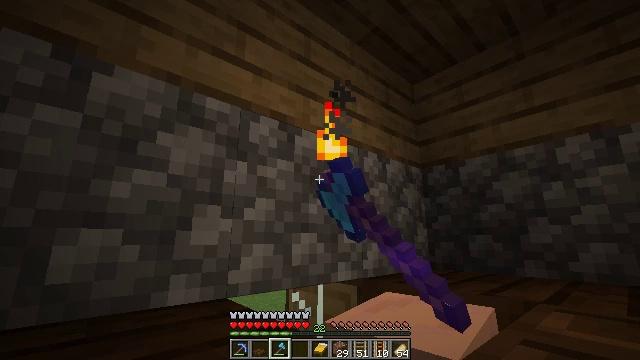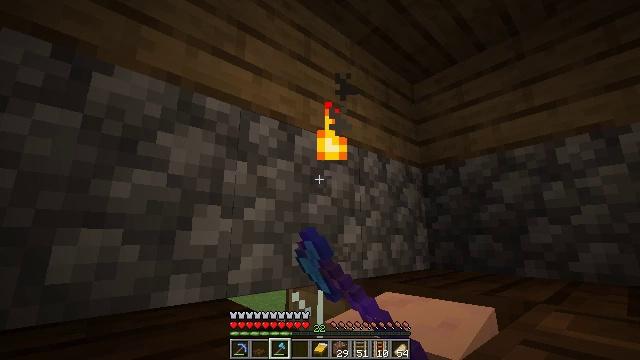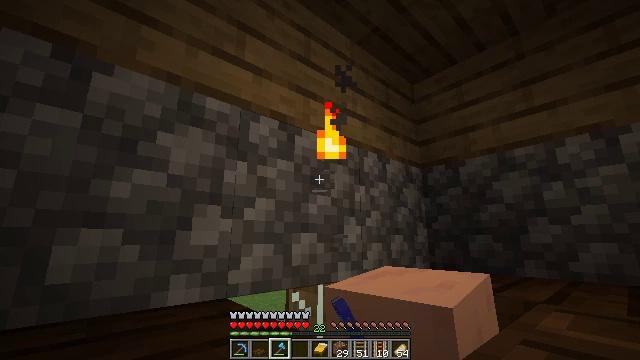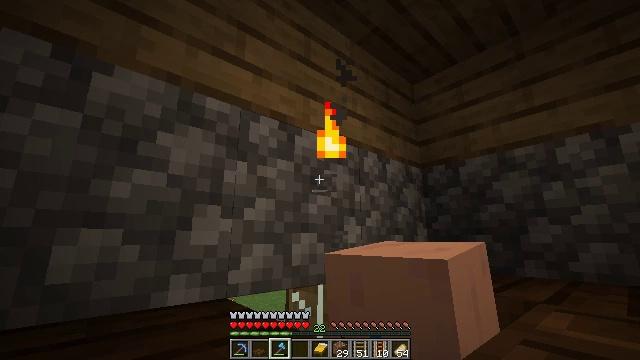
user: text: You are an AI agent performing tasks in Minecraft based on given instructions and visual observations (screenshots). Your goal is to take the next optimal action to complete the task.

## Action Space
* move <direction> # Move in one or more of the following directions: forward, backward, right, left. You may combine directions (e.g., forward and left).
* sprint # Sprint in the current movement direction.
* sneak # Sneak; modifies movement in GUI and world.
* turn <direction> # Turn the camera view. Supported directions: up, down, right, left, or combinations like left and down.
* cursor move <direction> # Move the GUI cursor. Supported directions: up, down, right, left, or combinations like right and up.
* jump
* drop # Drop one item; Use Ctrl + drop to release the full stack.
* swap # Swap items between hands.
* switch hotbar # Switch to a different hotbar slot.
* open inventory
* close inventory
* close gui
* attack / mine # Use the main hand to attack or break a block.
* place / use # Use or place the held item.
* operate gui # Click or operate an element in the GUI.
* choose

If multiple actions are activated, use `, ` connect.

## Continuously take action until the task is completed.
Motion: motion action
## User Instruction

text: Mine the wall torch to remove it.
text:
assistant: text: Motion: sneak, attack / mine
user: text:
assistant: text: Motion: sneak
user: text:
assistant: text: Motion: sneak
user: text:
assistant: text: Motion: sneak